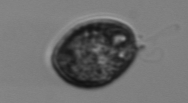
Label: Prorocentrum